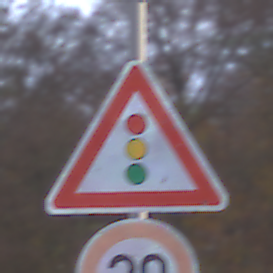
Verkehrszeichen: Lichtzeichenanlage
Zusatzzeichen unten: Geschwindigkeit20
Umgebung: Outdoor, Nature
Tageszeit: SunriseSunset
Wetter: PartlyCloudy
Licht: Natural
Jahreszeit: Autumn
Kontrast: LowContrast